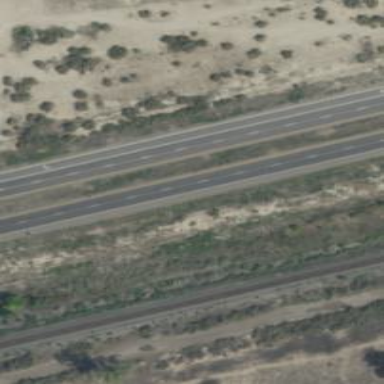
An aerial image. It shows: Expressway with asphalt surface. It is trunk highway with top-grade track type.